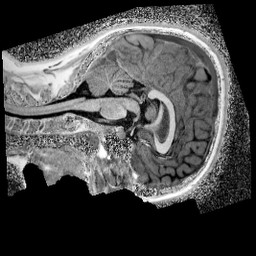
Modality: UNIT1_denoised
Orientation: sagittal
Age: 13
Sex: female
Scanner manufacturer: siemens
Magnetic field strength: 3 T
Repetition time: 4 s
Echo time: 0.00299 s